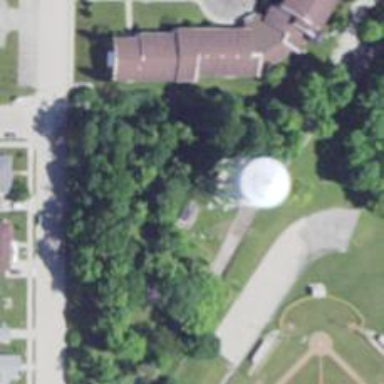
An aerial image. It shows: Water tower that is man-made.